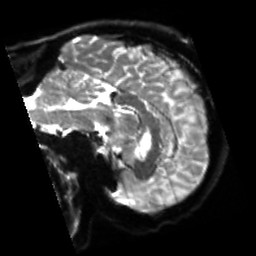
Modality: sbref
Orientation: sagittal
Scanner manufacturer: siemens
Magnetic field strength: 3 T
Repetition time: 4 s
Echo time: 0.0594 s